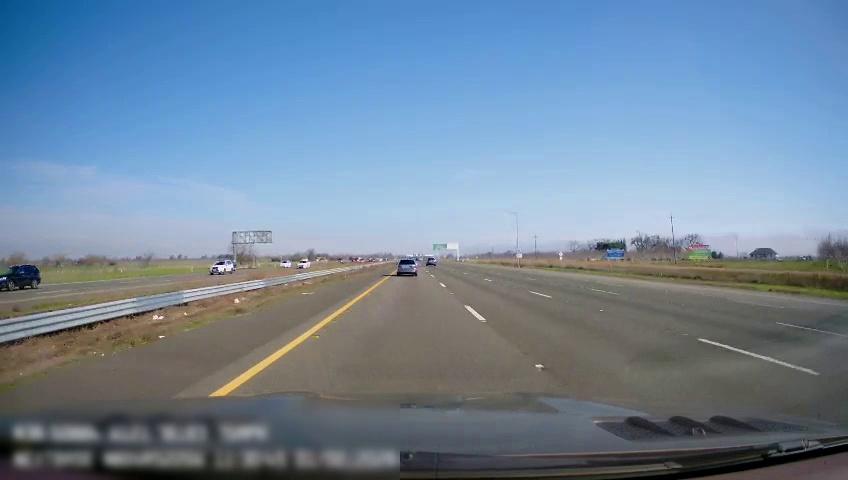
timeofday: Day
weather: Sunny
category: Drivable Space
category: Drivable Space
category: Vehicles | SUV
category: Vehicles | SUV
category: Vehicles | SUV
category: Vehicles | SUV
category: Vehicles | Car
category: Vehicles | SUV
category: Vehicles | SUV
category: Lanes | Current Lane
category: Lanes | Current Lane
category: Lanes | Alternate Lane
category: Lanes | Alternate Lane
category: Lanes | Alternate Lane
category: Lanes | Alternate Lane
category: Lanes | Opposite Lane
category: Lanes | Opposite Lane
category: Traffic | Signs